Question: I have a edit control to show the results.But the results are too many so they can't be displayed unless you scroll down it.But how can I achieve it ?
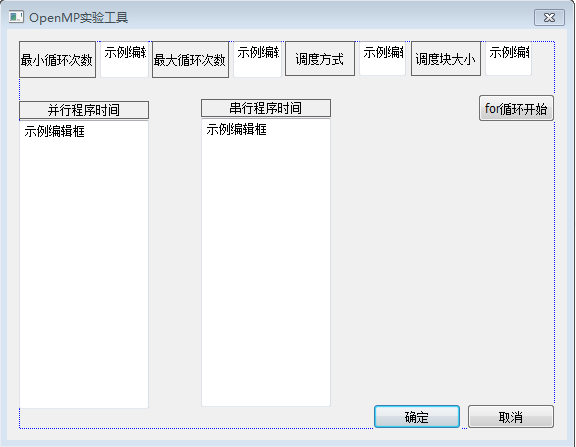
Answer: I'd recommend to use a CScrollView if you want to control scrolling via WASD keys.